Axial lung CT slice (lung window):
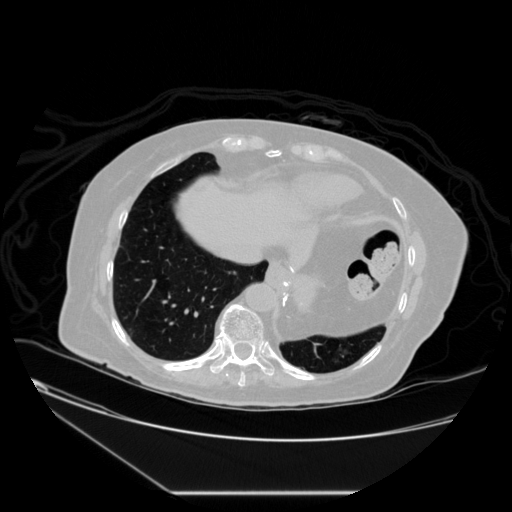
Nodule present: no